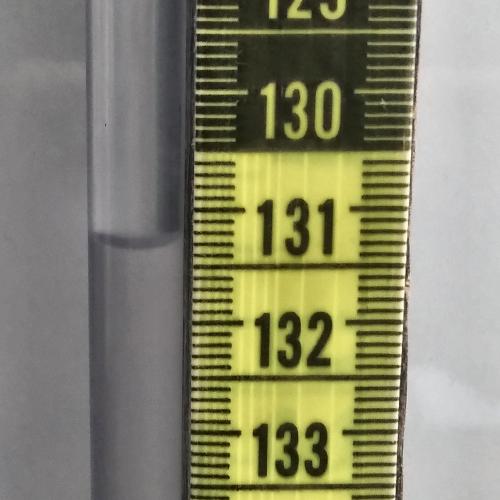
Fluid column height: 131.3 cm